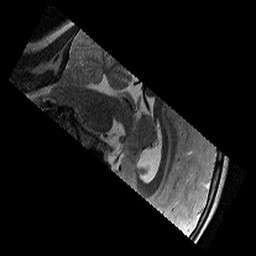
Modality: T2w
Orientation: sagittal
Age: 11
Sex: female
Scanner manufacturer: siemens
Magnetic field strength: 3 T
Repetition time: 9.23 s
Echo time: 0.067 s